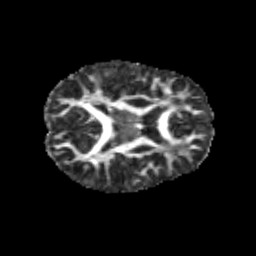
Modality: FA
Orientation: axial
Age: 11
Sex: male
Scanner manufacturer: siemens
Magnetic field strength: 3 T
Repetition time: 3.8 s
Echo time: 0.07 s